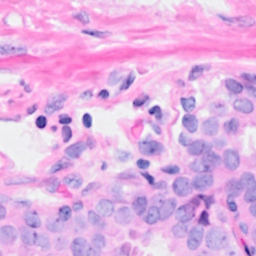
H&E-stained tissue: Breast